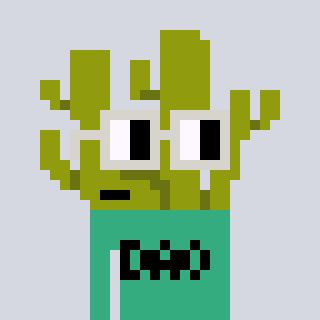
a pixel art character with square light gray glasses, a cactus-shaped head and a teal-colored body on a cool background